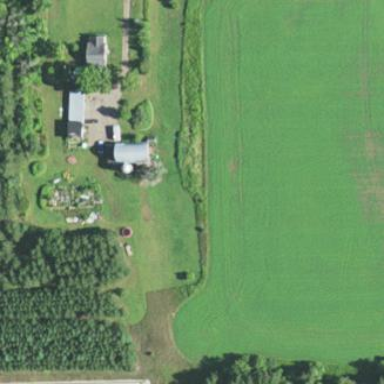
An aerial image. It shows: Farmyard area.